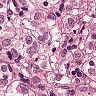
Metastatic tissue present: yes